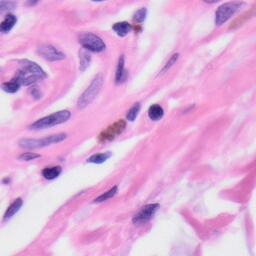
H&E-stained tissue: Skin